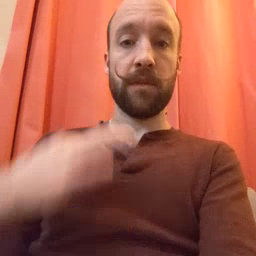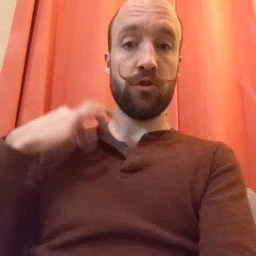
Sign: shirt